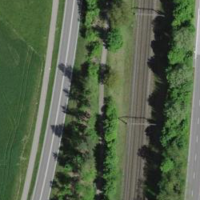
EUNIS habitat code: 55
Species observed at this site:
Passer domesticus
Columba livia
Buteo buteo
Delichon urbicum
Milvus migrans